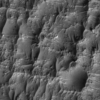
Label: not_dusty